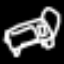
Label: bed